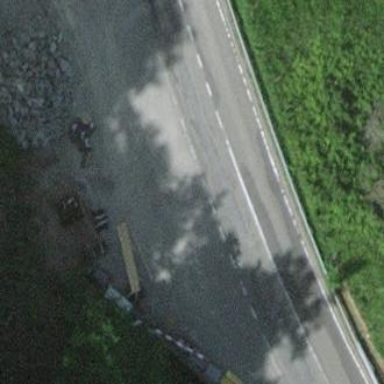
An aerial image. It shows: Rest area along the road.